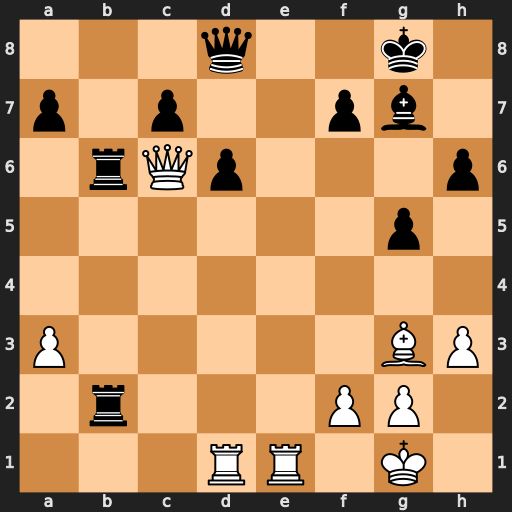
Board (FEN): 3q2k1/p1p2pb1/1rQp3p/6p1/8/P5BP/1r3PP1/3RR1K1
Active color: w
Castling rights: -
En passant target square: -
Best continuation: Re8+ Qxe8 Qxe8+